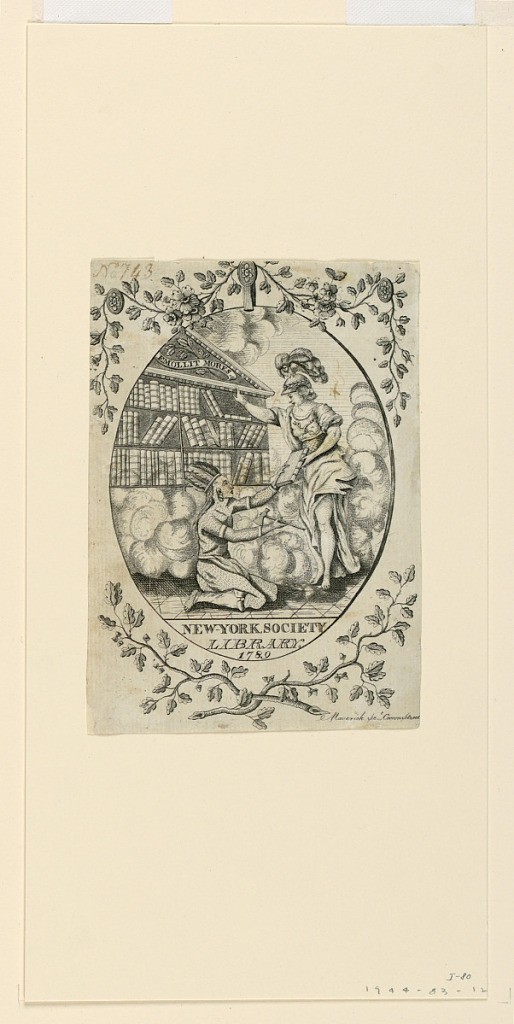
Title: Book-Plate of the New York Society Library
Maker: Peter Rushton Maverick, American, 1755 - 1811
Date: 1789
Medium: Engraving on paper
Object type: Print
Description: Athena is shown in an ovoidal medallion giving a book to a kneeling Indian. Bottom: "NEW-YORK SOCIETY / LIBRARY / 1789".